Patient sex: F
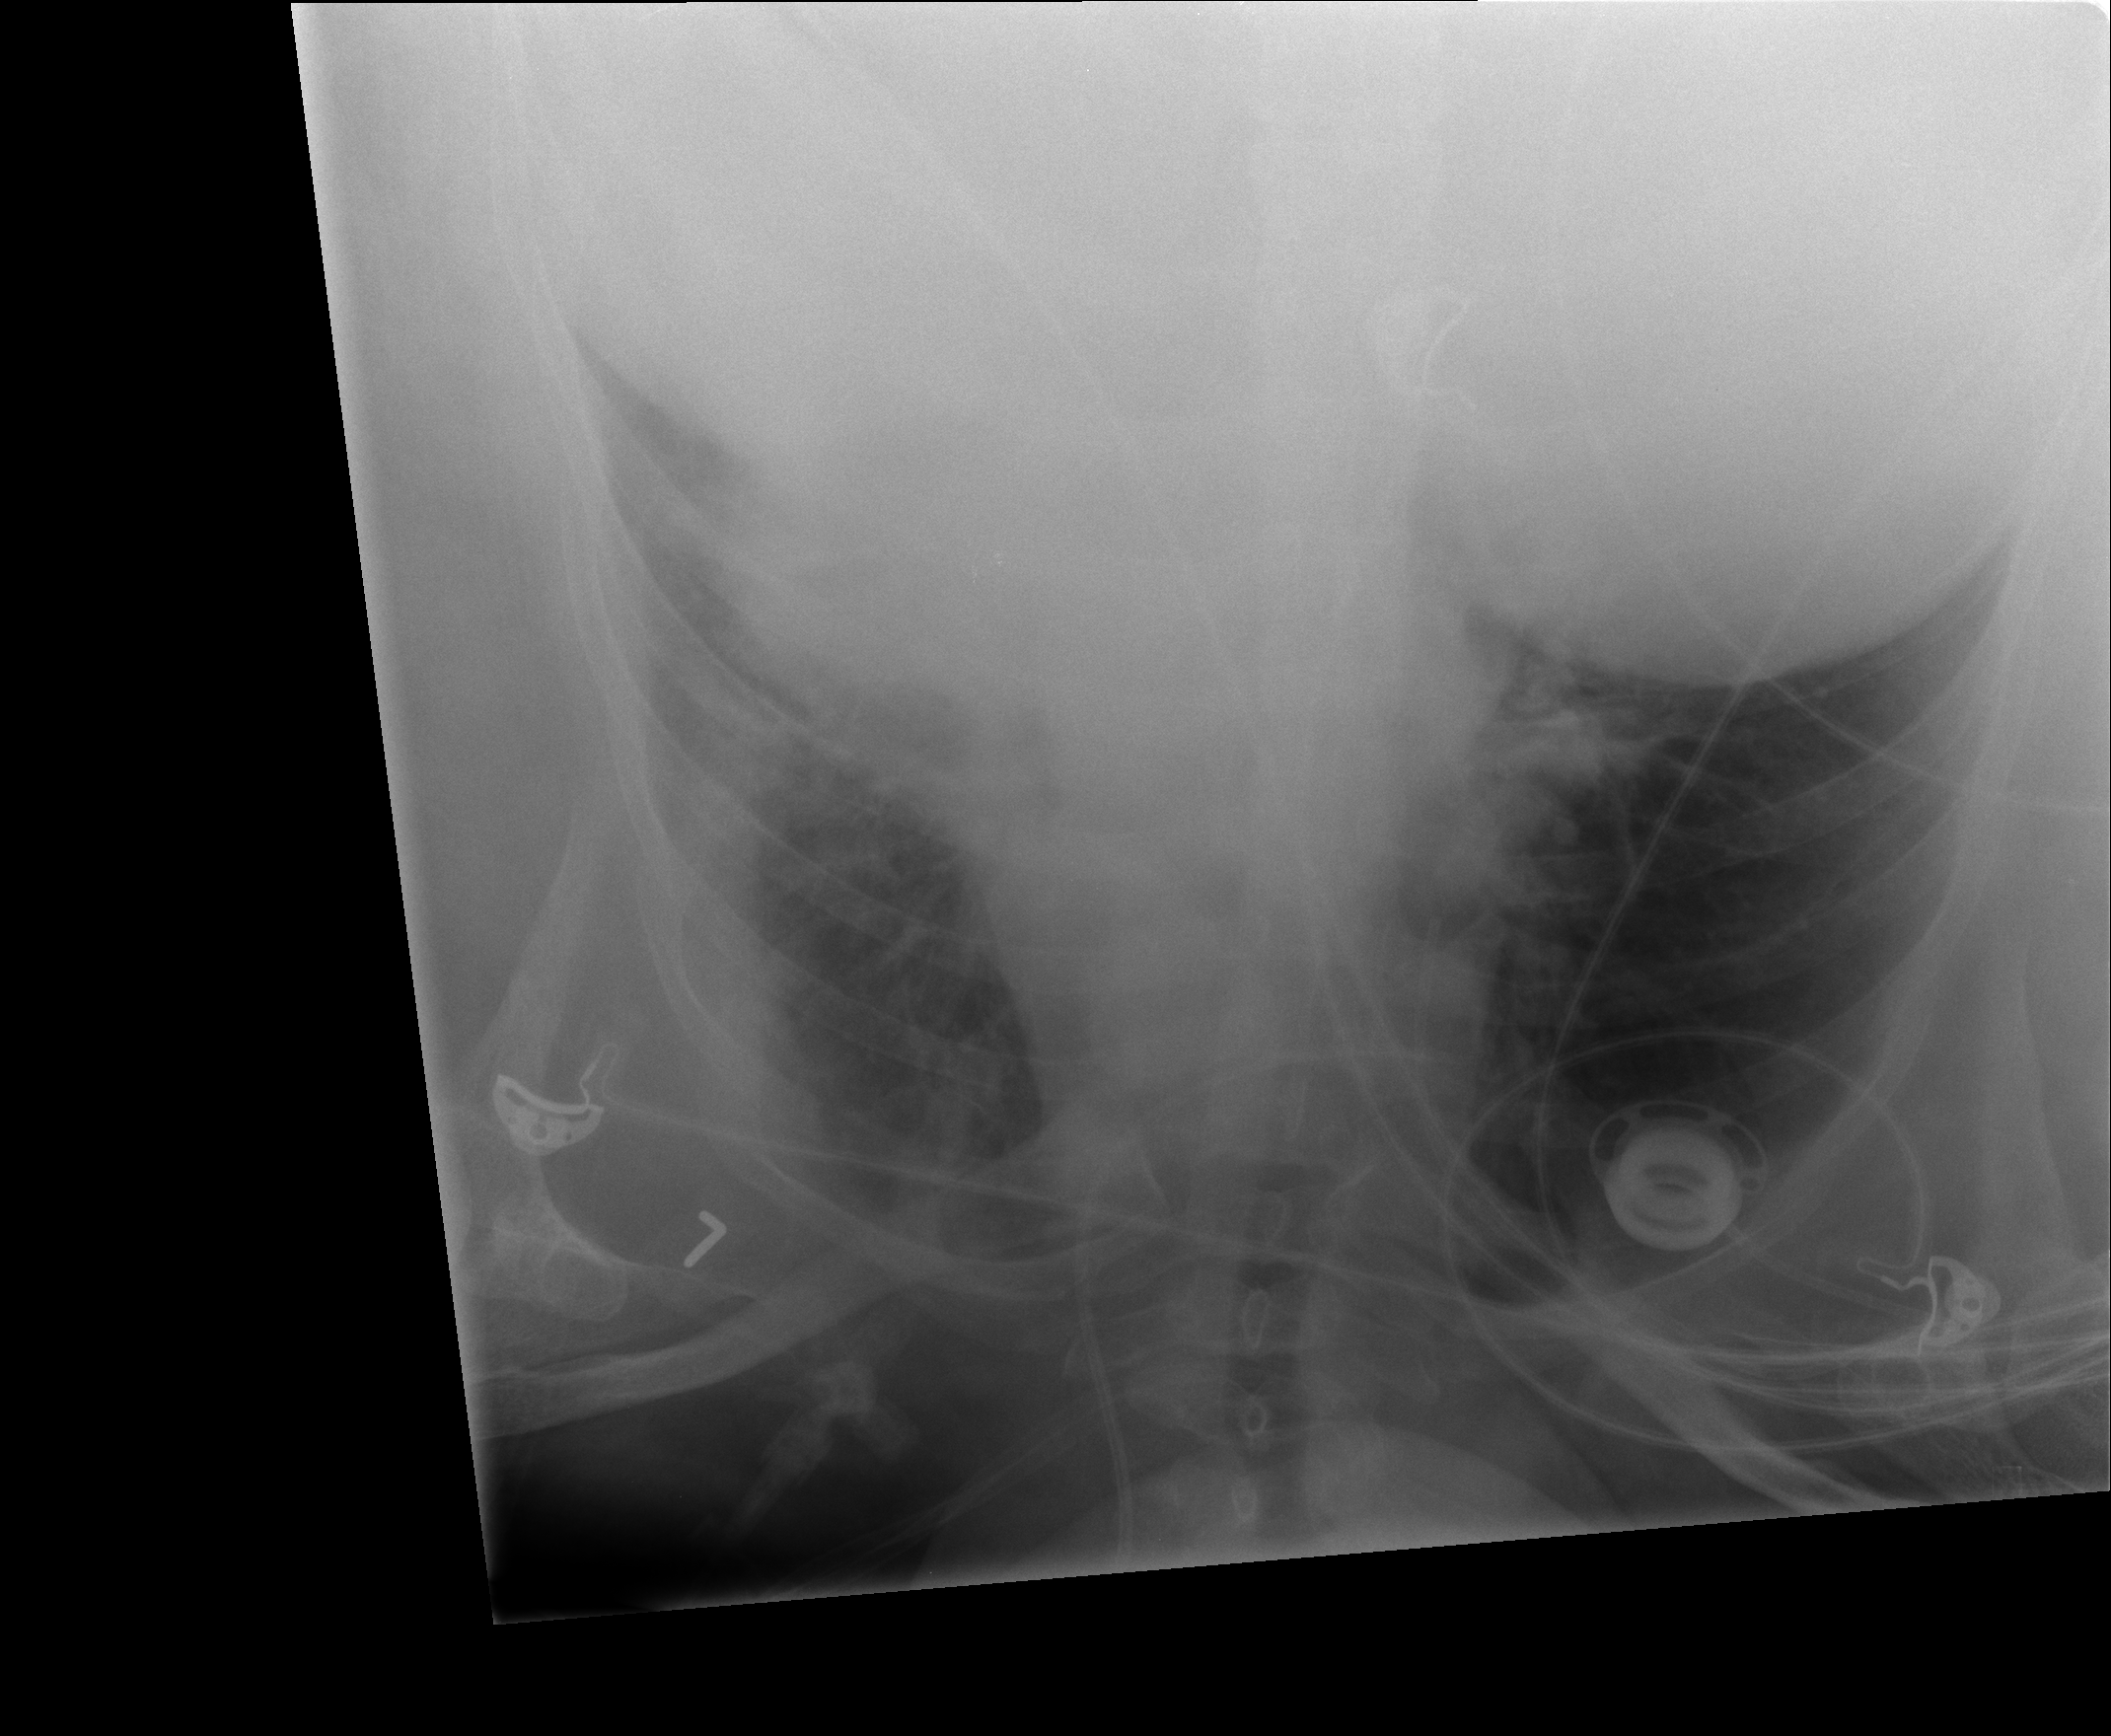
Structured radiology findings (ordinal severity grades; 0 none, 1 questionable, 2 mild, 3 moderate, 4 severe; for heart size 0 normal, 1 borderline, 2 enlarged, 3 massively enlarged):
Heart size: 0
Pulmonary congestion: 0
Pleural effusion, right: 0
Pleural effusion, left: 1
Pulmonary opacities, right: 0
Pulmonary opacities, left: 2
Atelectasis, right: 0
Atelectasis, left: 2